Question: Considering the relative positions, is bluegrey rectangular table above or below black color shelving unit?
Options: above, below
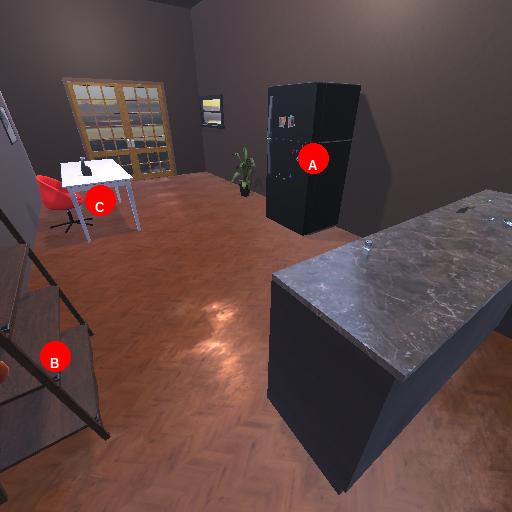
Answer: above